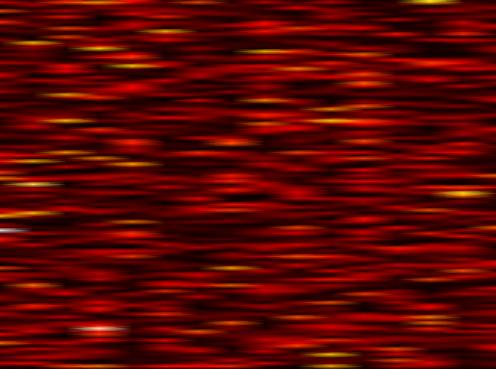
Label: FBMC